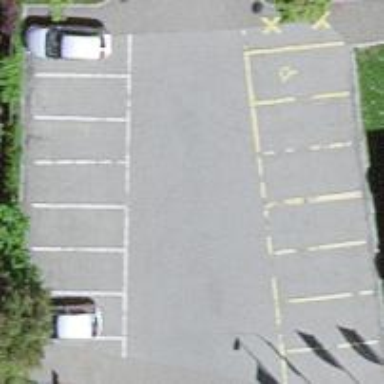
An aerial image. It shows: Parking area with surface.